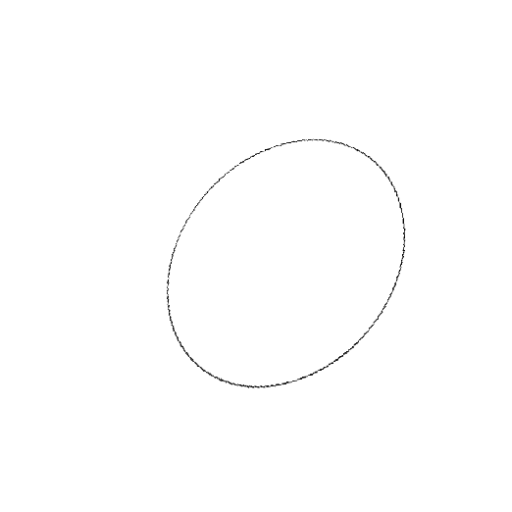
Crossing number: 0